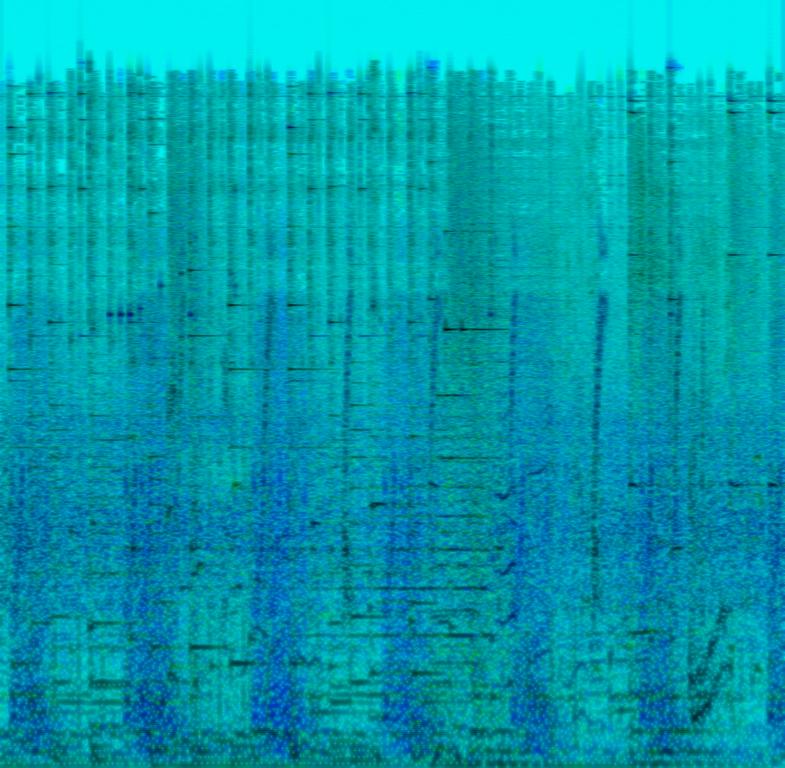
This clip features game sounds. The main melody is played using bells There is the sound of brass instruments playing a swell toward the end. There is the sound of jumping. The sound of a large percussion is played in the background. There are no voices in this clip. There are quirky sounds played in this clip which are not immediately identifiable. The quality of this recording is low.